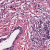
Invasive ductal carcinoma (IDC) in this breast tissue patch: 1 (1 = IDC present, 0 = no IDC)